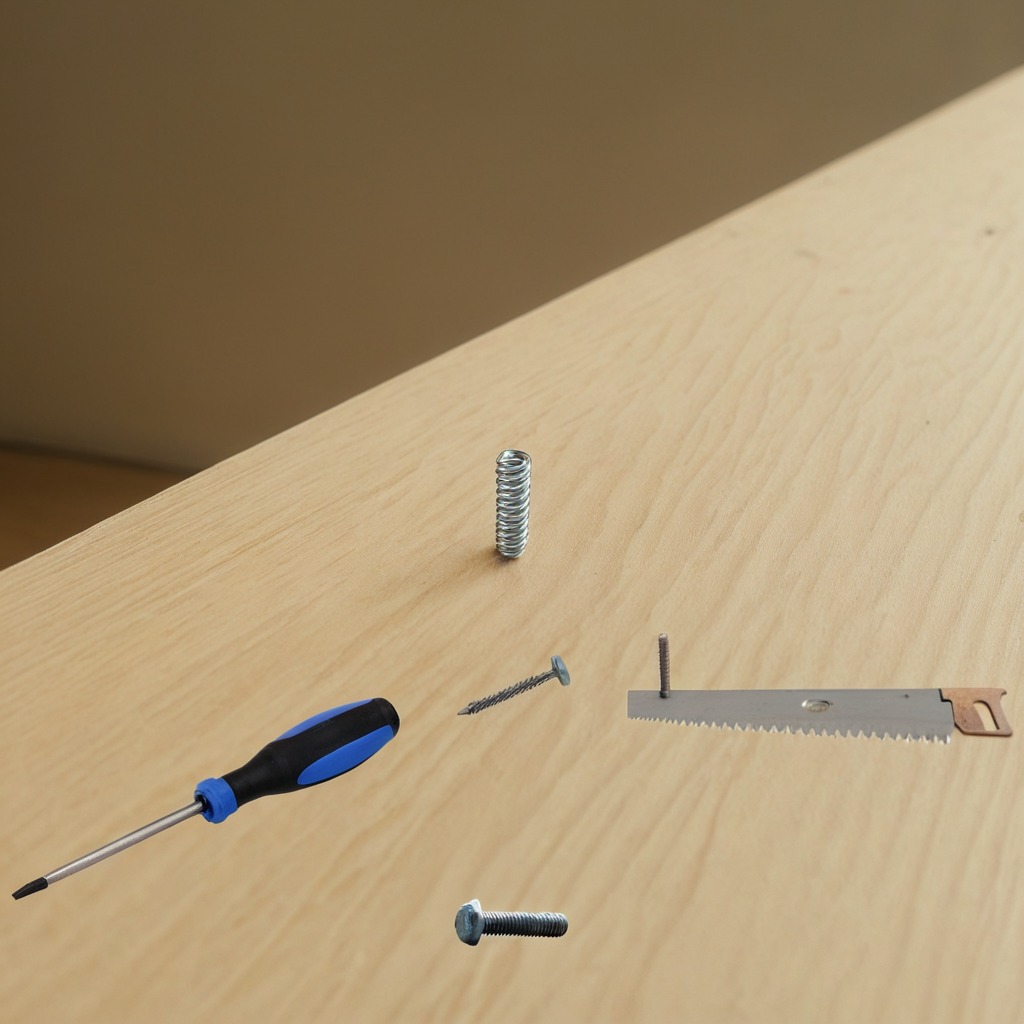
A metal machine screw, an iron nail, a coiled metal spring, a handheld metal saw, and a screwdriver are lying on the plywood surface.